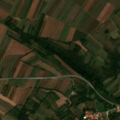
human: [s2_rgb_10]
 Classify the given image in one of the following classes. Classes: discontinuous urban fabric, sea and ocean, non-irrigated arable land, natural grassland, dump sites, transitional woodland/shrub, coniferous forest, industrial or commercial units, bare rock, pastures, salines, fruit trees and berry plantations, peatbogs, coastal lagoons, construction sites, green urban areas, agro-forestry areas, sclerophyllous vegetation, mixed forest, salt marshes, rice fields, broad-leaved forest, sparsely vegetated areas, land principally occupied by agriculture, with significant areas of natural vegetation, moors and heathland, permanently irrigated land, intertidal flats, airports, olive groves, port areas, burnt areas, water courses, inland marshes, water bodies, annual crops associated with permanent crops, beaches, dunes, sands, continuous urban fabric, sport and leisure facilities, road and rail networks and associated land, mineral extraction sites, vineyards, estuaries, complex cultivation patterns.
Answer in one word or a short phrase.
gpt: discontinuous urban fabric, non-irrigated arable land, complex cultivation patterns, land principally occupied by agriculture, with significant areas of natural vegetation, broad-leaved forest, transitional woodland/shrub